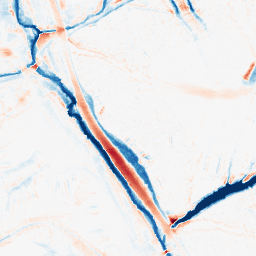
Category: morphological
Decomposition family: tophat_combined
Decomposition parameters: size: 10
Upsampling method: quintic
Upsampling parameters: scale: 4
Upsampling scale: 4